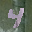
Label: 4